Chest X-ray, PA view. Patient: 63 years old, sex M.
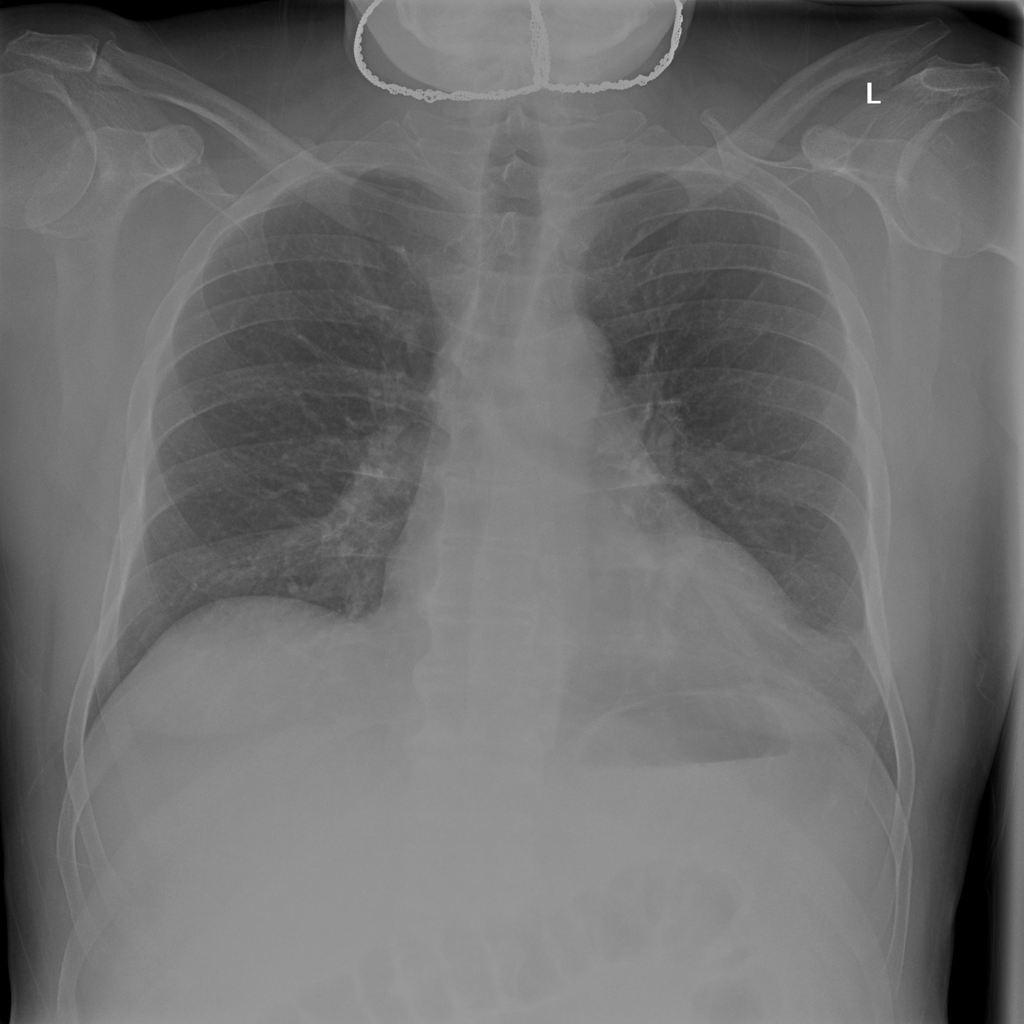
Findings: No Finding